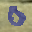
Label: 0